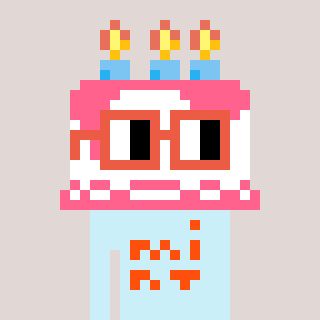
a pixel art character with square orange glasses, a cake-shaped head and a cold-colored body on a warm background